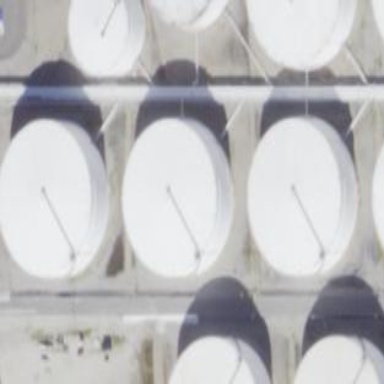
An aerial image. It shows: Storage tank that is man-made.